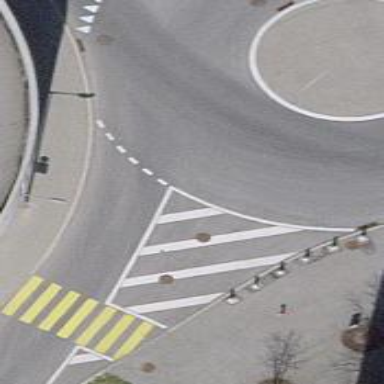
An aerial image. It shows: Marked road crossing.